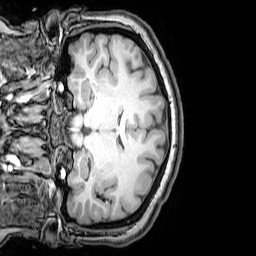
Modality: T1w
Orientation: coronal
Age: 22
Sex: female
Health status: healthy
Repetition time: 0.081 s
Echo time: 0.037 s